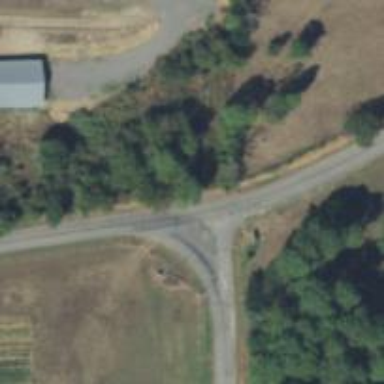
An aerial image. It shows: Unclassified road.